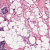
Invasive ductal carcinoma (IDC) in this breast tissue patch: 1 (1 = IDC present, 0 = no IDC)